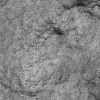
Atmospheric dust classification: not_dusty